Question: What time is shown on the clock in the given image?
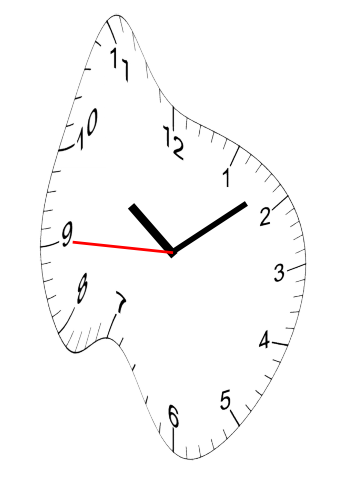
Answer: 10:08:45